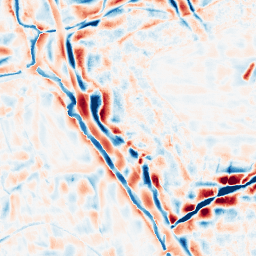
Category: wavelet
Decomposition family: wavelet_dwt
Decomposition parameters: wavelet: coif2
level: 4
Upsampling method: cubic_catmull_rom
Upsampling parameters: scale: 8
Upsampling scale: 8